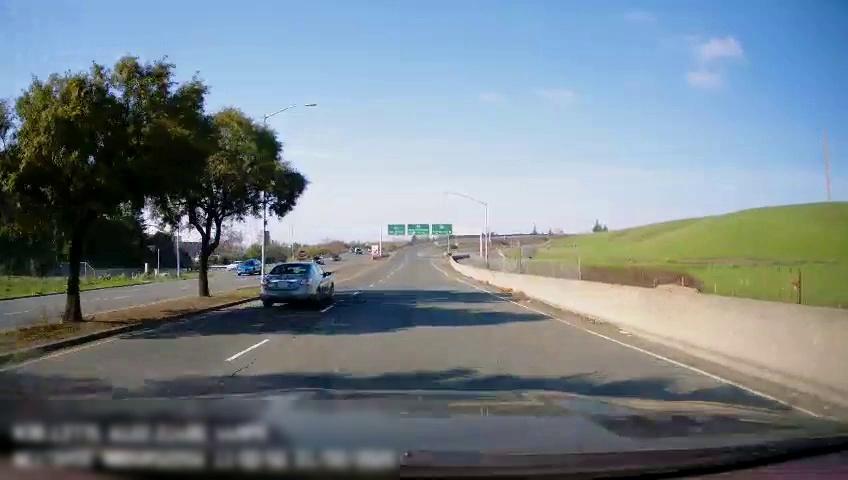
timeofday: Day
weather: Sunny
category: Drivable Space
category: Drivable Space
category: Vehicles | Car
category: Vehicles | Car
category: Vehicles | SUV
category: Vehicles | Car
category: Lanes | Current Lane
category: Lanes | Alternate Lane
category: Lanes | Current Lane
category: Lanes | Opposite Lane
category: Lanes | Opposite Lane
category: Lanes | Opposite Lane
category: Traffic | Signs
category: Traffic | Signs
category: Traffic | Signs
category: Traffic | Signs